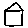
Label: house